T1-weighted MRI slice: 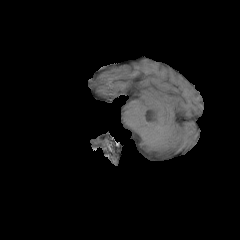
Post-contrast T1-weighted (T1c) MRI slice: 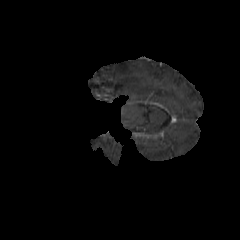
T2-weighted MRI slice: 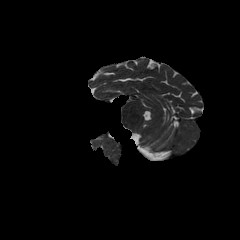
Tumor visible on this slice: no